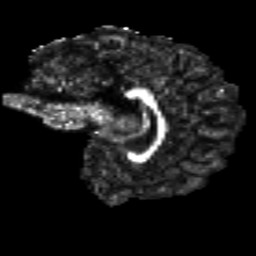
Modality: FA
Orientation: sagittal
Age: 22
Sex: male
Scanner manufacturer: siemens
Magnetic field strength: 3 T
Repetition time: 8.8 s
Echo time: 0.085 s